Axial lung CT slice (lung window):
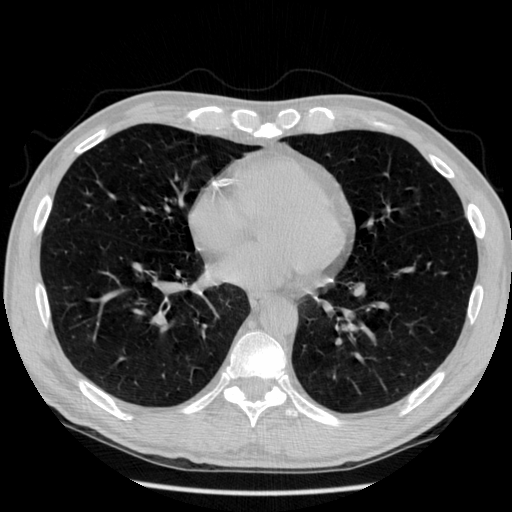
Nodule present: no